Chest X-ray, PA view. Patient: 52 years old, sex M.
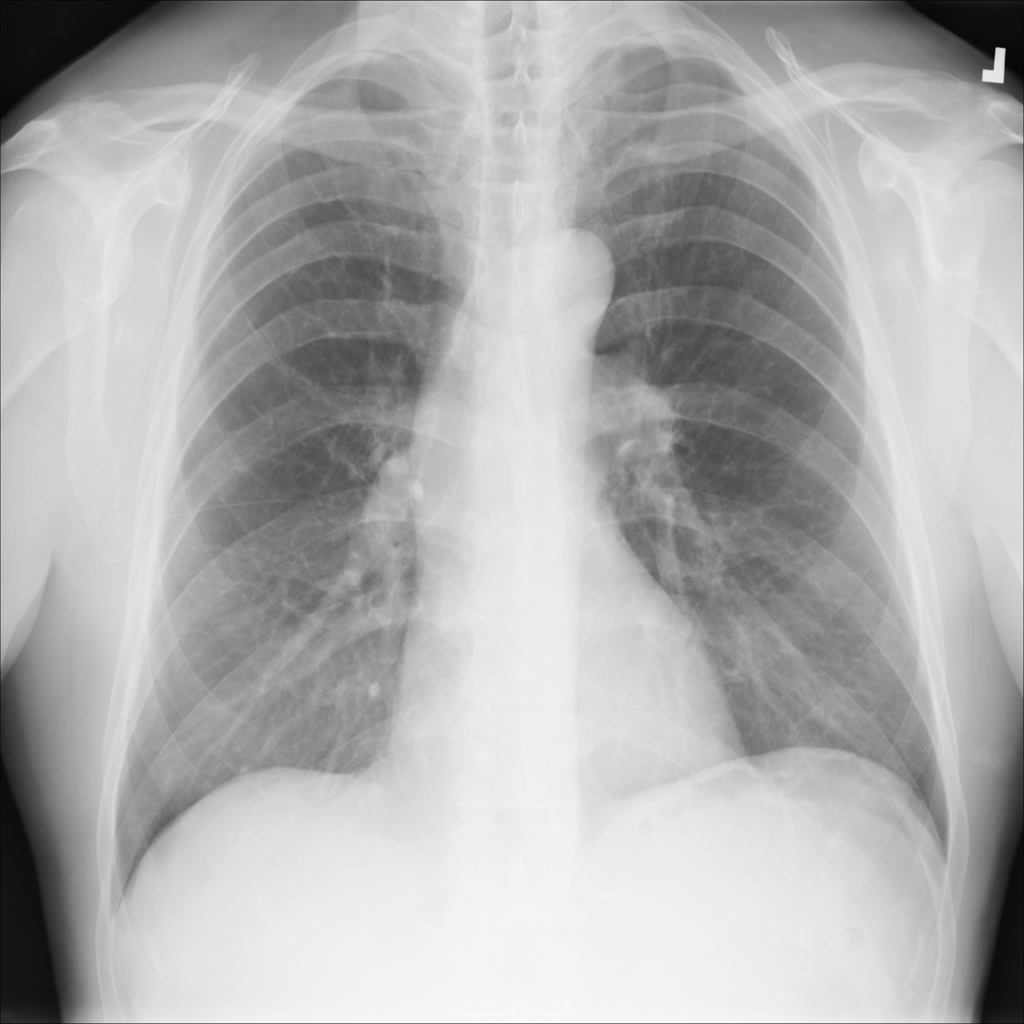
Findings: No Finding